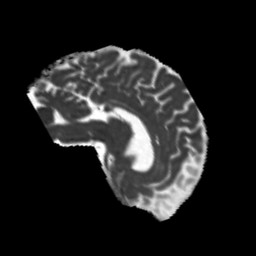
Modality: MD
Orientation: sagittal
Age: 43
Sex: male
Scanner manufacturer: siemens
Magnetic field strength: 3 T
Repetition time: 5.25 s
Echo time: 0.08 s